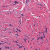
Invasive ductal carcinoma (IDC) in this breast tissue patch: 1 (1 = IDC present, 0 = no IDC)